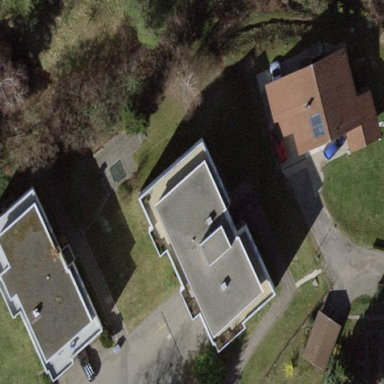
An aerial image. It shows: Flat-roofed building.